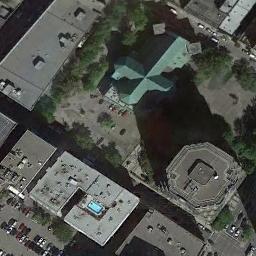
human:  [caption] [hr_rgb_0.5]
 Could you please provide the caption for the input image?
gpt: There is a blue church next to some buildings with a parking lot beside .

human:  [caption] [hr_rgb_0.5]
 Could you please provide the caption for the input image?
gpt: This is a church, Which looks like a cross from above .

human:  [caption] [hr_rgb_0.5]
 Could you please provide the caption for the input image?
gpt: The church with two towers and the rest of the church has a green cross-shaped roof .

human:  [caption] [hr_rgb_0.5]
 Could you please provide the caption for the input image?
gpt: A church with a cyan roof, The main house of the church has a cross-shaped roof, And there are many trees and parked vehicles around the church .

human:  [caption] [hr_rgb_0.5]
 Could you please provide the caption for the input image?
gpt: There are many cars in the vacant lot next to the church .